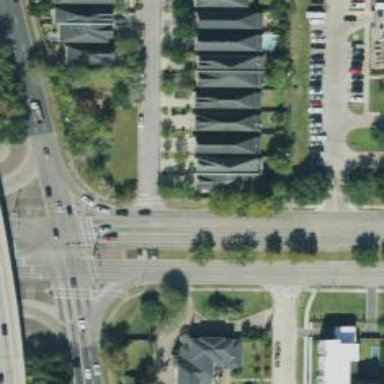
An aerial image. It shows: Marked road crossing.